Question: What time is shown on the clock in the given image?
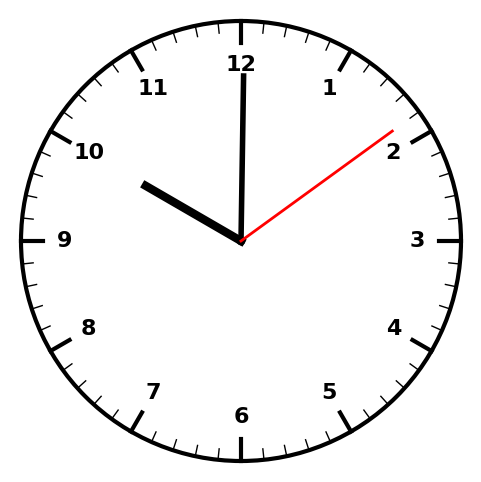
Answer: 10:00:09